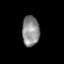
Tissue: prostate
Cell type: T cells
Senescence score: 0.6884
Nuclear area (px): 515
Mean DAPI intensity: 139.932